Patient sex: M
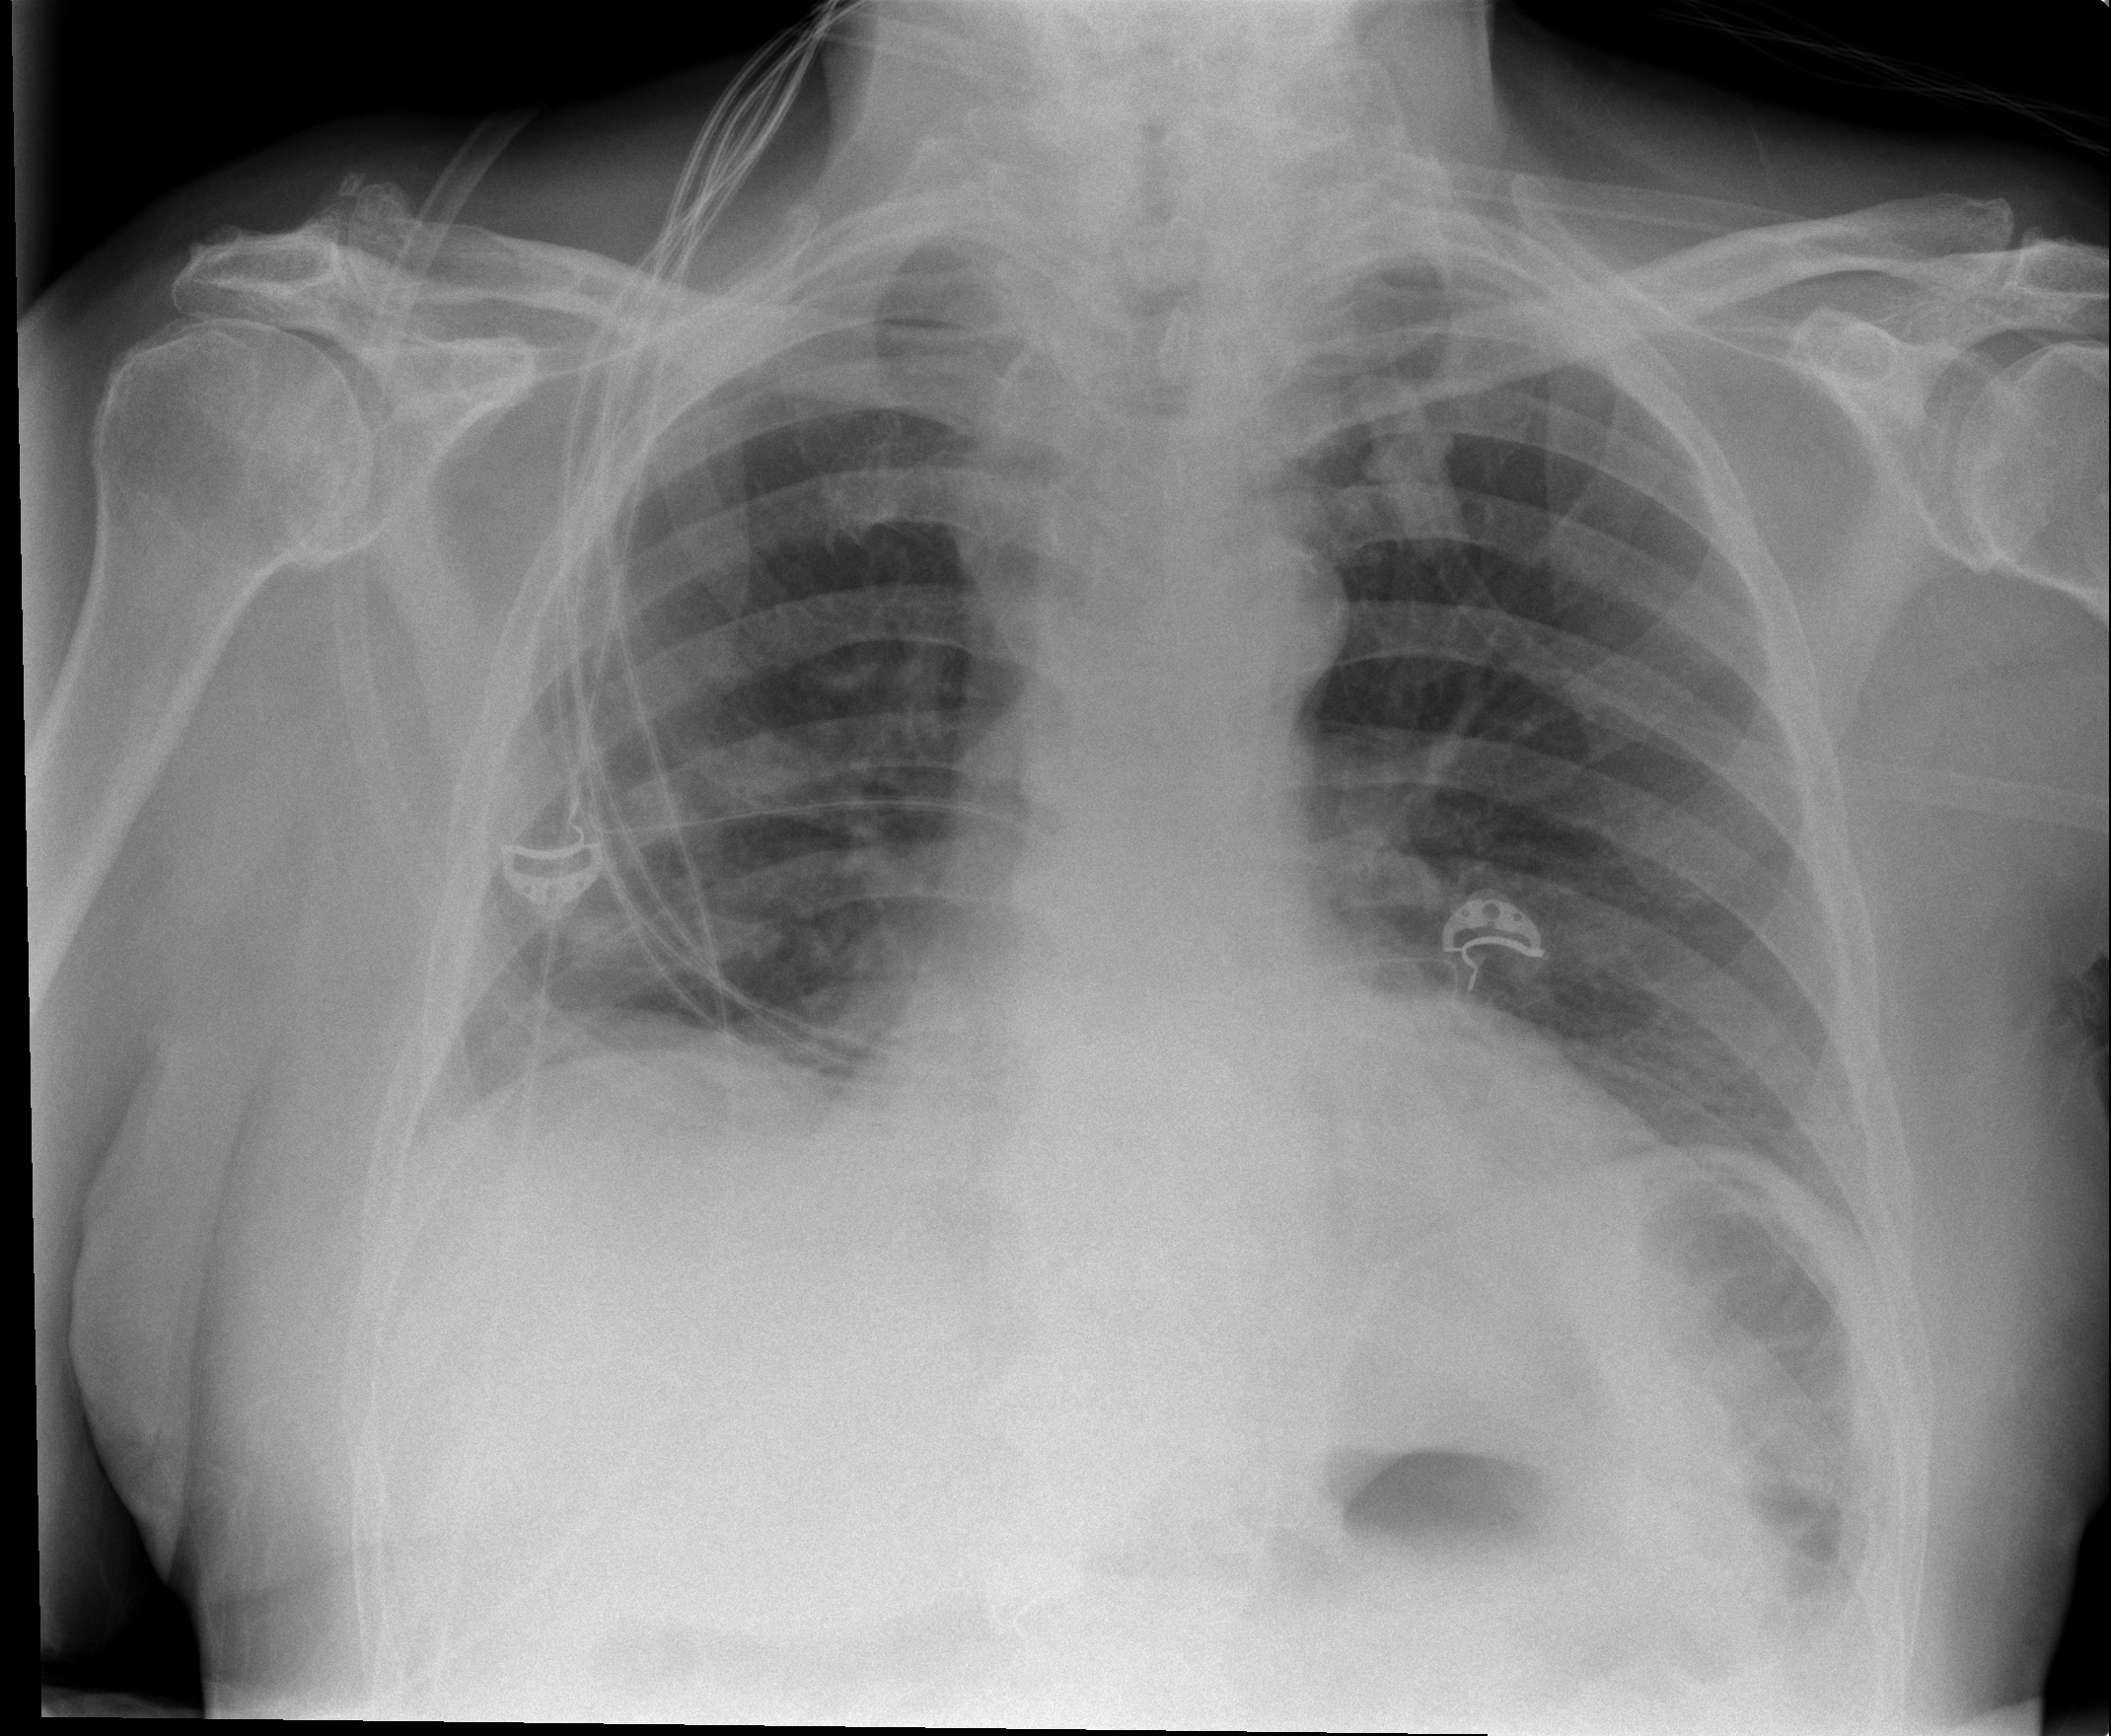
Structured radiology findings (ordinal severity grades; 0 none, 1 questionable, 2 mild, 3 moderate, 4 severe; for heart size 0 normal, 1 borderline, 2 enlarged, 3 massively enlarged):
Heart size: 2
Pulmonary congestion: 1
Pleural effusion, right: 1
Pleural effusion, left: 0
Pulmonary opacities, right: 0
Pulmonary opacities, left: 0
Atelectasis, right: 2
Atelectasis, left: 0